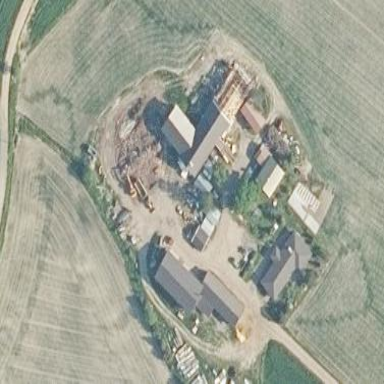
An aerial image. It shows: Farmyard area.